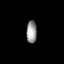
Tissue: lung
Cell type: Others
Senescence score: 0.1935
Nuclear area (px): 234
Mean DAPI intensity: 146.697